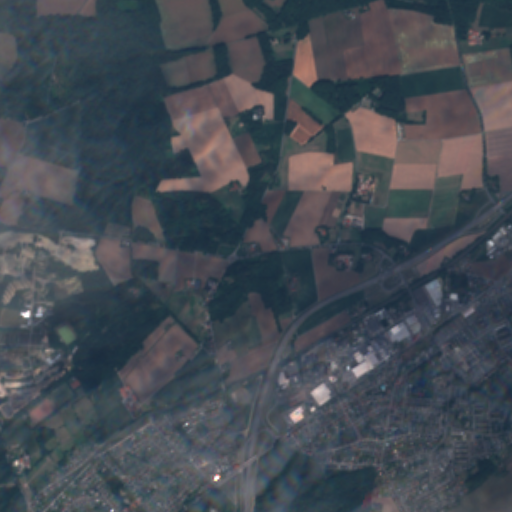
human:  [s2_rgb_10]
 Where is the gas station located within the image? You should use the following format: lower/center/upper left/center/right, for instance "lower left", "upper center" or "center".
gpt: The gas station is located in the center right of the image.
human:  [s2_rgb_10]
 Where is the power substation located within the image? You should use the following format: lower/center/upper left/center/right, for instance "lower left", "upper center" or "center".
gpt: The power substation is located in the upper right of the image.
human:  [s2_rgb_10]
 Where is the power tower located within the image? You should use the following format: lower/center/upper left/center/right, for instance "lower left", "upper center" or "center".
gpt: The power tower is located in the lower center of the image.
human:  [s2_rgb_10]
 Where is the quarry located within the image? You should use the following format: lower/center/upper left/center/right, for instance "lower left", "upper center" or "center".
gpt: There is no quarry in the image.